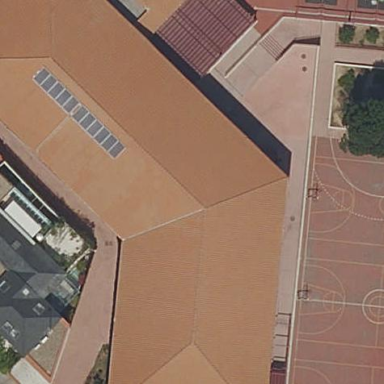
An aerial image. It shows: School.